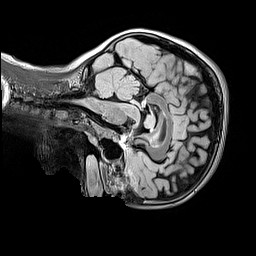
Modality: FLAIR
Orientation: sagittal
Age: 9
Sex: female
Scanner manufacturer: siemens
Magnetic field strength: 3 T
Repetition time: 5 s
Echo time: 0.388 s